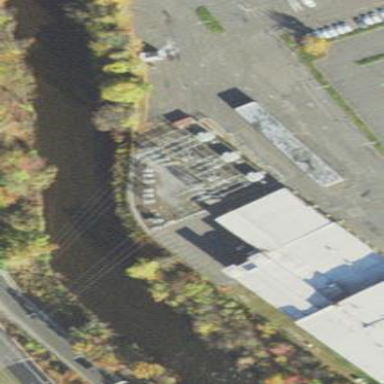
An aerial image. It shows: Outdoor distribution substation.